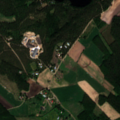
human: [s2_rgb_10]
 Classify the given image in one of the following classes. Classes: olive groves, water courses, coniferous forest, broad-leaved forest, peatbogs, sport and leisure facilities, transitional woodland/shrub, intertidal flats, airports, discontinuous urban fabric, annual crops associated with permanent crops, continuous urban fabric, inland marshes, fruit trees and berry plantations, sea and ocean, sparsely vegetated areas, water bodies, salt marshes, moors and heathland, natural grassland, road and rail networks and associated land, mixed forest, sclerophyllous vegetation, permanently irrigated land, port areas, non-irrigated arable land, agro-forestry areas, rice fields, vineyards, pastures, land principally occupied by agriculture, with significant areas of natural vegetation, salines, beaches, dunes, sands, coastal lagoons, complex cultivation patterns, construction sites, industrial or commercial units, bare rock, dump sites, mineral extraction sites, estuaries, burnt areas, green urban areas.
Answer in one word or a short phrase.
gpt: non-irrigated arable land, coniferous forest, mixed forest, water bodies